Question: I try to display several custom google maps on a single page, but when one is displaying, the other one is bugged, as you can see below :
I don't feel like it comes from my code as both containers fit the correct size (and the Google logo and "Terms of Use" are correctly displayed). However the "map tiles" are not displayed in the second map and a grey background is applied instead.
Any idea/suggestion?
EDIT : The first map seems to be always displayed and the other ones always bugged.
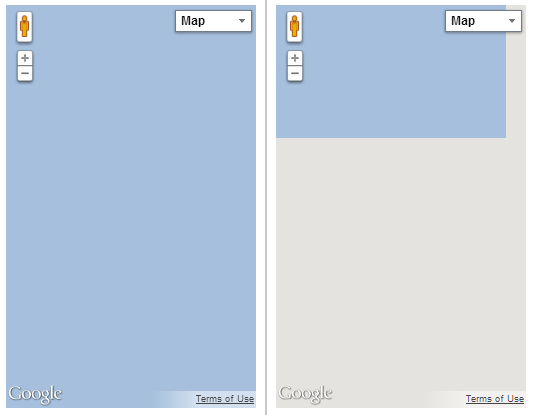
Answer: I've finally found how to fix my problem which is a mix between @Andy's solution and mine. The 'resize' event must indeed be triggered, however the zoom level and the map center are not properly displayed, as you can see below :

To update the zoom level and the center, I use this home-made method which updates the bounds of my map depending on the map markers :
'''
var updateBounds = function ( map, markers ) {
var bounds = new google.maps.LatLngBounds();
for ( var i = 0, len = markers.length ; i < len ; i++ ) {
bounds.extend ( markers[i].marker.position );
}
// extend bounds using two invisible markers so the markers don't get too close to the map borders
var
extendPoint1 = new google.maps.LatLng ( bounds.getNorthEast().lat() + 0.001, bounds.getNorthEast().lng() + 0.001 ),
extendPoint2 = new google.maps.LatLng ( bounds.getNorthEast().lat() - 0.001, bounds.getNorthEast().lng() - 0.001 );
bounds.extend ( extendPoint1 );
bounds.extend ( extendPoint2 );
map.fitBounds ( bounds );
};
'''